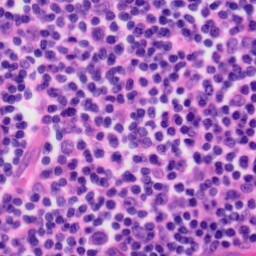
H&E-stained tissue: Tonsil